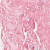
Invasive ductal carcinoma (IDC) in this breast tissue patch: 0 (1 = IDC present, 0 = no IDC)